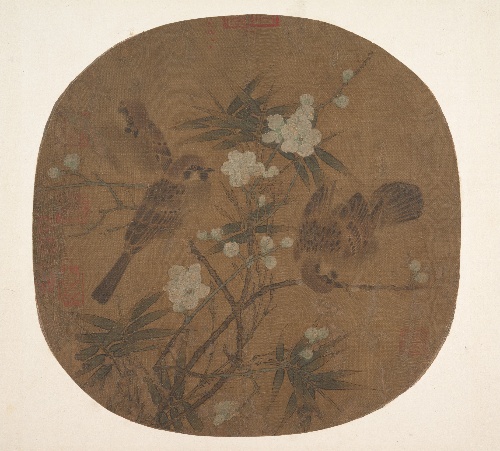
Title: 南宋 佚名 竹梅小禽圖 團扇|Sparrows, plum blossoms, and bamboo
Artist: Unidentified artist
Date: late 12th century
Object type: Fan mounted as an album leaf
Classification: Paintings
Medium: Fan mounted as an album leaf; ink and color on silk
Culture: China
Period: Southern Song dynasty (1127–1279)
Dimensions: Image: 10 1/8 x 10 1/2 in. (25.7 x 26.7 cm)
Overall with mounting: 15 1/2 x 15 1/2 in. (39.4 x 39.4 cm)
Department: Asian Art
Credit line: Bequest of Mary Clark Thompson, 1923
Accession year: 1924
Repository: Metropolitan Museum of Art, New York, NY
Tags: Birds|Flowers|Bamboo